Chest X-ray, PA view. Patient: 27 years old, sex M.
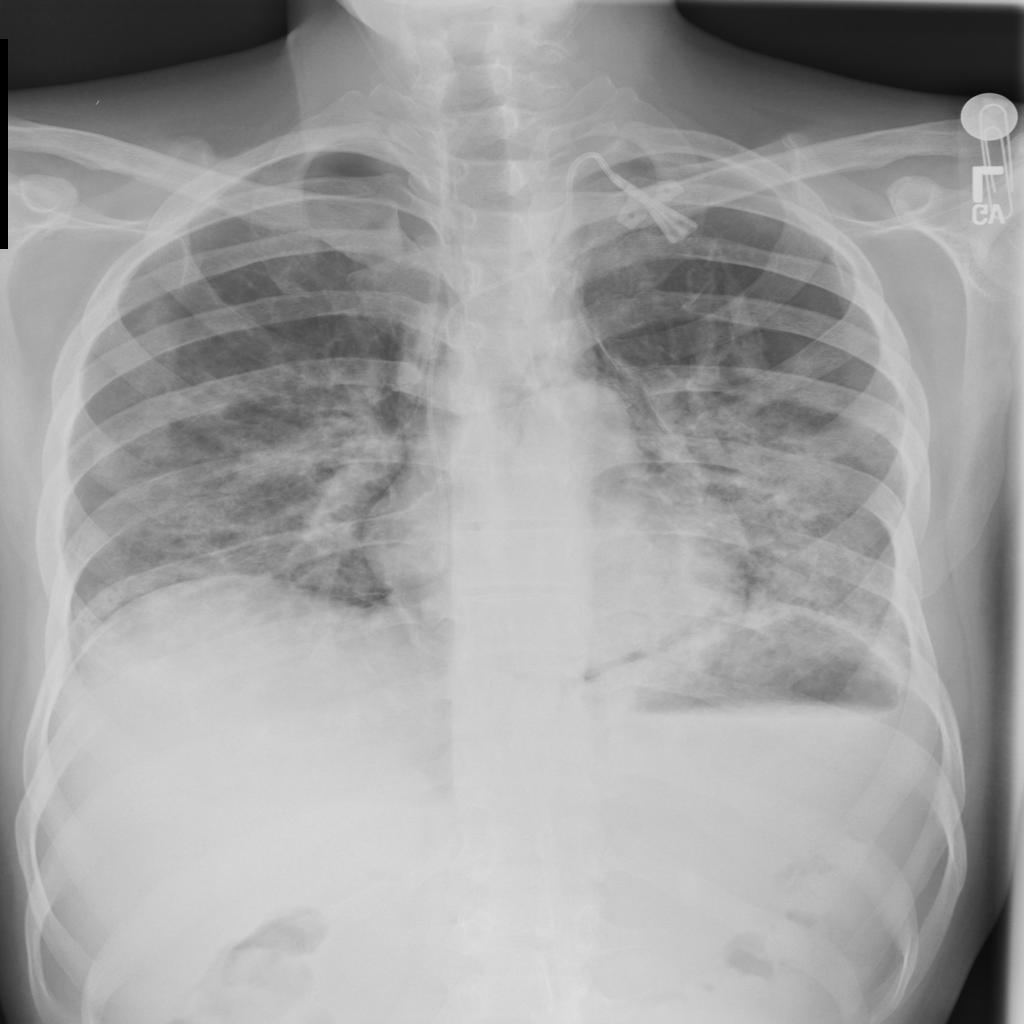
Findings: No Finding